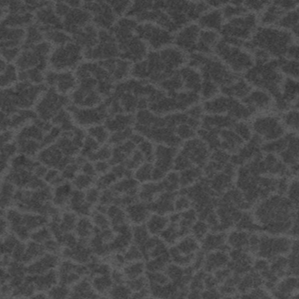
Label: frost